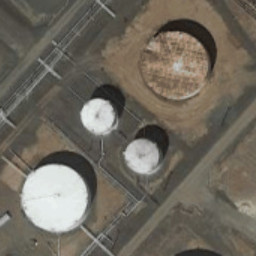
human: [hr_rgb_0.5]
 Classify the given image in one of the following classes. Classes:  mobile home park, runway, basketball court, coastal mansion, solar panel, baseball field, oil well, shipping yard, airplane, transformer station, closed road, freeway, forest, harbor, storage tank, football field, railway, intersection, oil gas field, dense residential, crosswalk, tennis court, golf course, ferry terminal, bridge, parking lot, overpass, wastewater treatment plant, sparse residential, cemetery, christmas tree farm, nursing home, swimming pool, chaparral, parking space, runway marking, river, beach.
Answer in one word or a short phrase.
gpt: storage tank